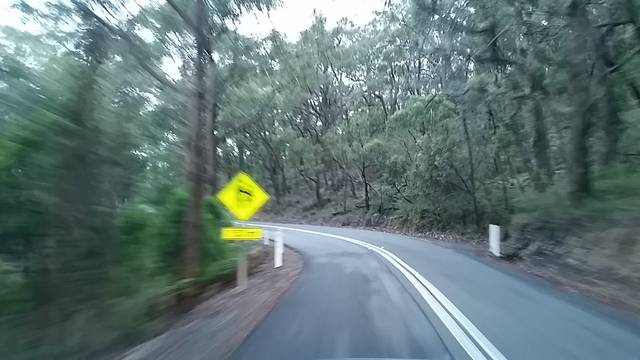
Region: Australia
Coordinates: -34.975, 138.708